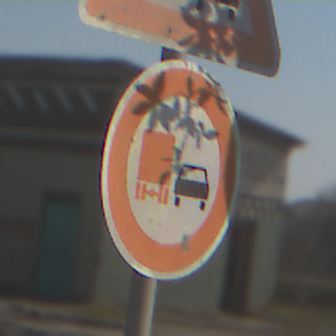
Verkehrszeichen: UeberholverbotKraftfahrzeuge
Zusatzzeichen oben: Stau
Umgebung: Outdoor, Suburban
Tageszeit: Midday
Wetter: PartlyCloudy
Licht: Natural
Jahreszeit: NotSpecified
Kontrast: HighContrast